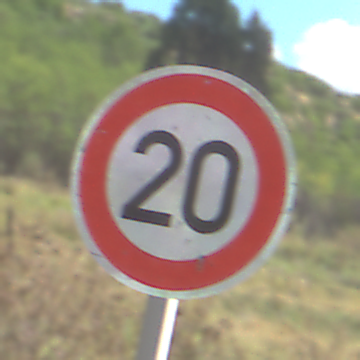
Verkehrszeichen: Geschwindigkeit20
Umgebung: Outdoor, Nature
Tageszeit: Midday
Wetter: PartlyCloudy
Licht: Natural
Jahreszeit: Autumn
Kontrast: HighContrast